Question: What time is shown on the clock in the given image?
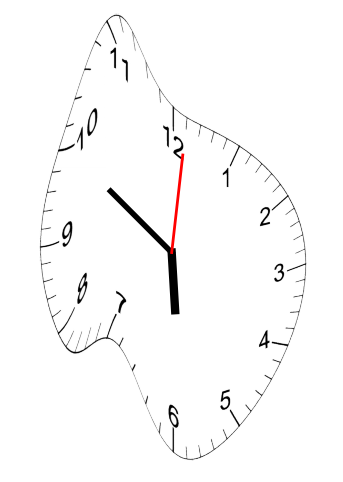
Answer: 05:50:01